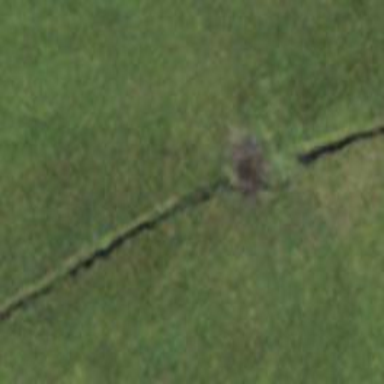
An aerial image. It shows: Ditch in the surroundings.